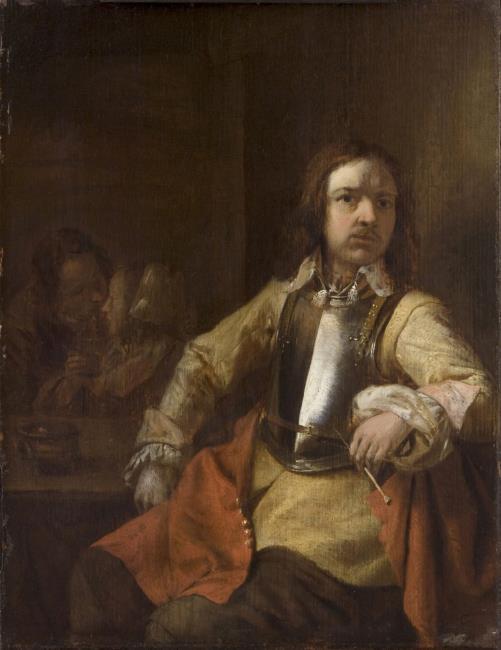
Title: Soldier smoking a pipe
Artist: Pieter de Hooch
Earliest date: 1650
Latest date: 1650
Genre: painting
Iconography: Tobacco
Keywords: genre, three human figures, knee-length portrait, soldier, sitting, facing front, long hair (men's hairstyle), moustache, smoking (activity), pipe, cuirass, mantle, amorous couple, inn